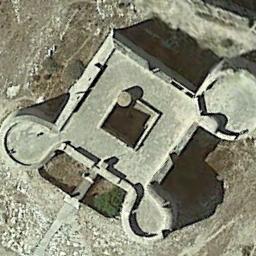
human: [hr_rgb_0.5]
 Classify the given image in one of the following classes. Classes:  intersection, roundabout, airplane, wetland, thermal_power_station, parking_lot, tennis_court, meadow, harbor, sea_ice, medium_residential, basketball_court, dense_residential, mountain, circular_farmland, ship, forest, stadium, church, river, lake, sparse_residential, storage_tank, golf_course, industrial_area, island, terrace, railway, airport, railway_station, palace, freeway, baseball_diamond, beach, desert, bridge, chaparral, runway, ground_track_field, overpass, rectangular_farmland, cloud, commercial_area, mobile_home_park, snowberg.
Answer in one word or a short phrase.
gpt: palace